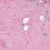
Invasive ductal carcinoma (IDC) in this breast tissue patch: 0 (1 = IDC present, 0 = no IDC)